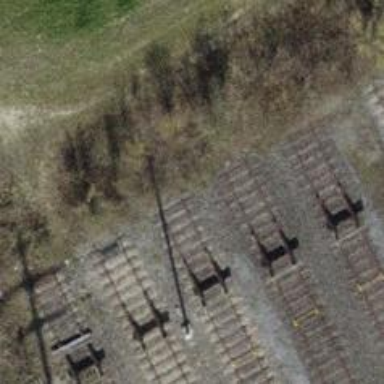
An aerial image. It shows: Railway buffer stop.